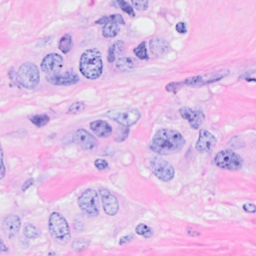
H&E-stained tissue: Breast